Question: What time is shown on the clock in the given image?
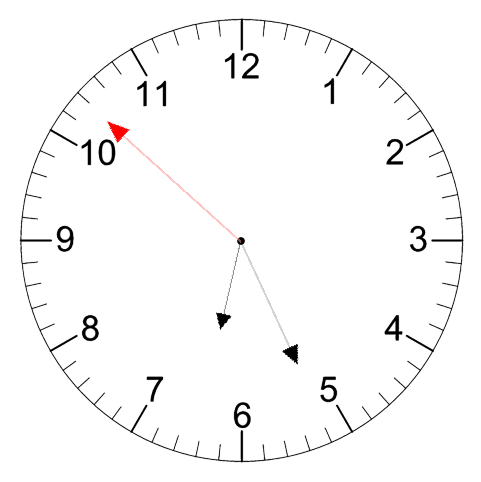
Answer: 06:25:52